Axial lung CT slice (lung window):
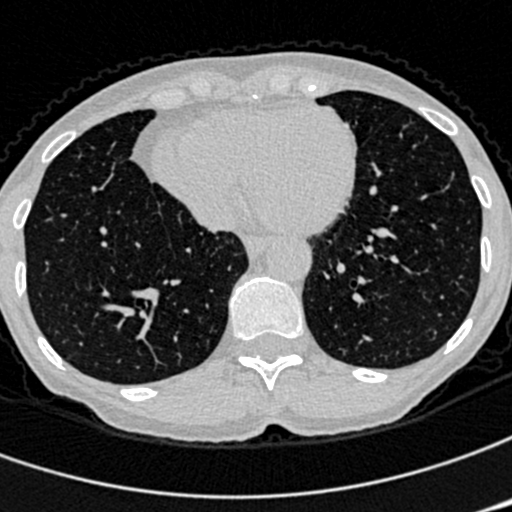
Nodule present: no